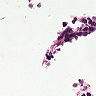
Metastatic tissue present: no